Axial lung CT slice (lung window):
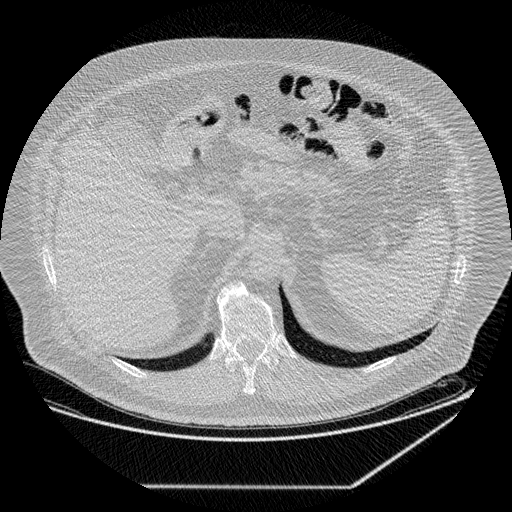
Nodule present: no